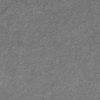
Label: not_dusty